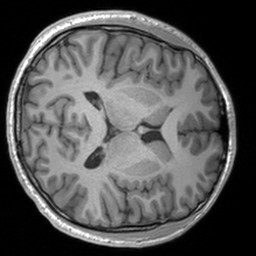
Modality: T1w
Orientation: axial
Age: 22
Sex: male
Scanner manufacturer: siemens
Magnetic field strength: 3 T
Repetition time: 1.9 s
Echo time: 0.00226 s